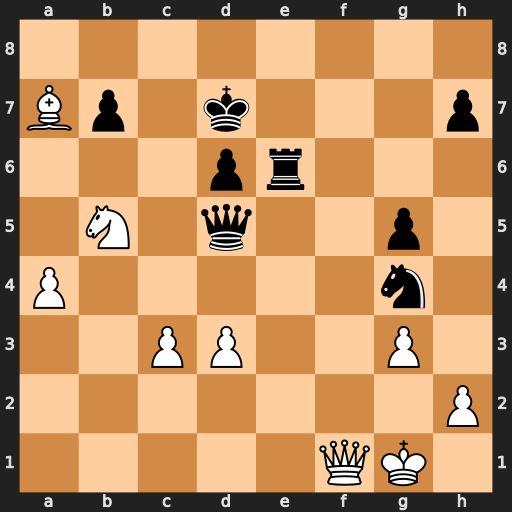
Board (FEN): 8/Bp1k3p/3pr3/1N1q2p1/P5n1/2PP2P1/7P/5QK1
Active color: w
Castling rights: -
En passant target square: -
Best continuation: Qf7+ Re7 Qxd5